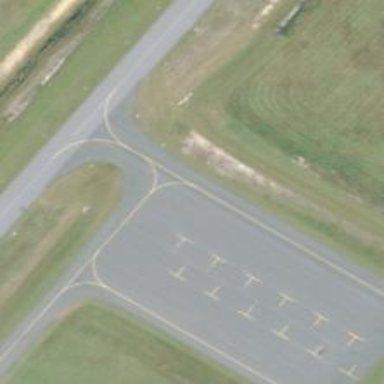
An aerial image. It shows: Asphalt apron at the airport.